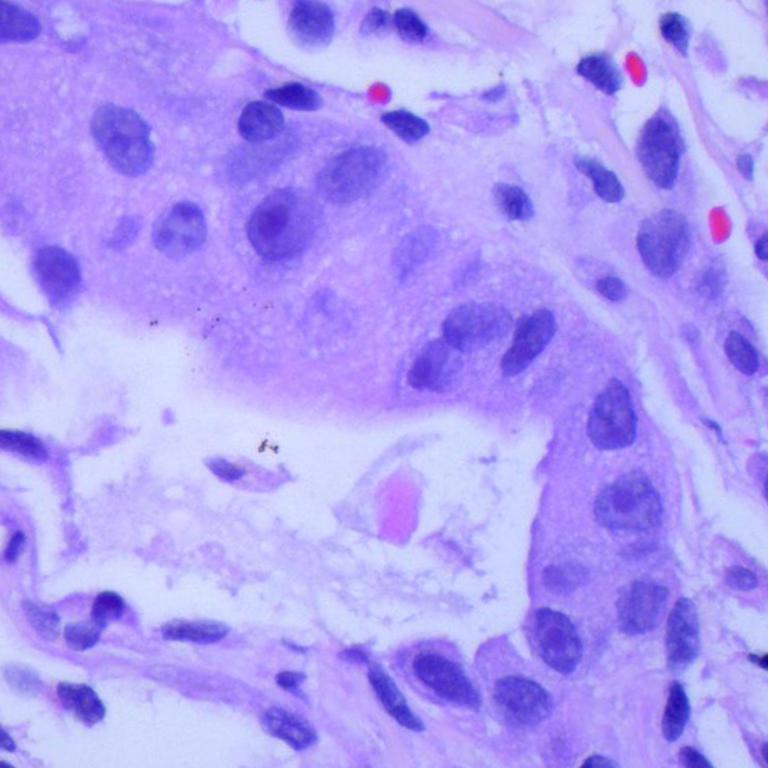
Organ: lung
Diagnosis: adenocarcinomas